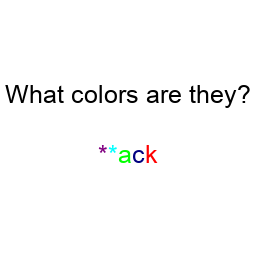
Color: purple, cyan, lime, navy, red
Color name shown: black
Background color: white
Question text color: black